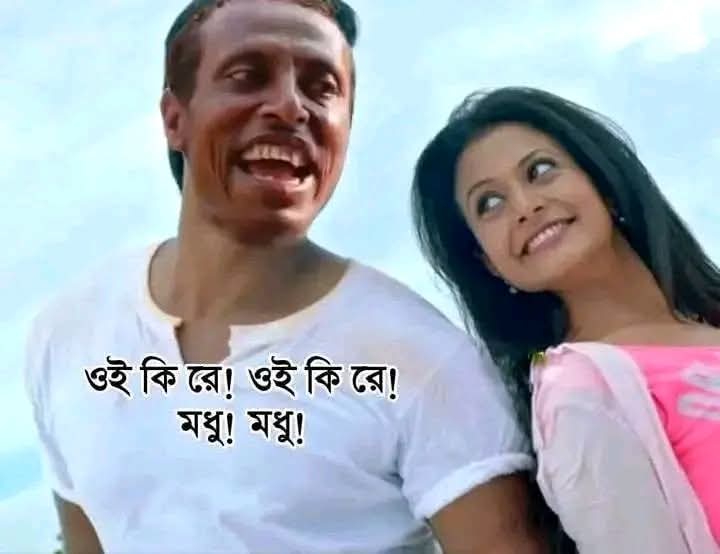
Text: ওই কি রে! ওই কি রে! মধু! মধু!
Label: Non Hate